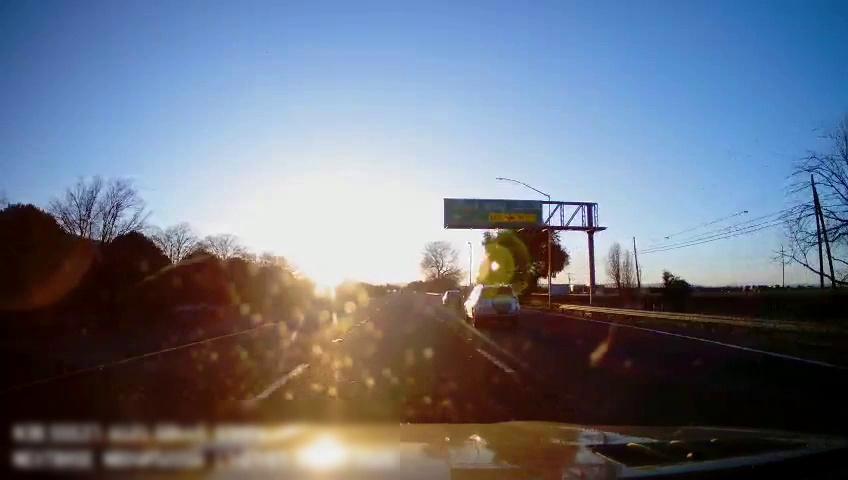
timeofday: Day
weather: Sunny
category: Drivable Space
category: Vehicles | Car
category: Vehicles | SUV
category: Lanes | Alternate Lane
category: Lanes | Current Lane
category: Lanes | Current Lane
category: Lanes | Alternate Lane
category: Traffic | Signs